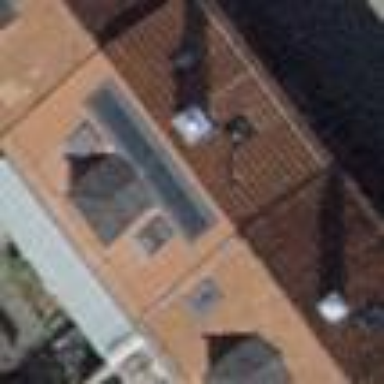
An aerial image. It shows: Gabled house with tiled roof.